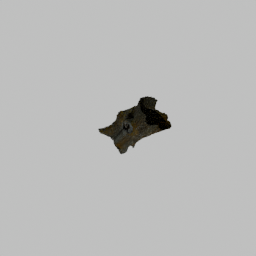
Label: nature